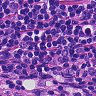
Metastatic tissue present: no